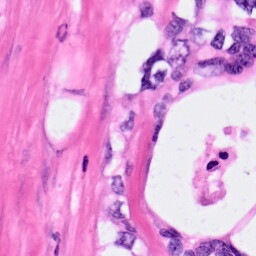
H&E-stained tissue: Pancreatic